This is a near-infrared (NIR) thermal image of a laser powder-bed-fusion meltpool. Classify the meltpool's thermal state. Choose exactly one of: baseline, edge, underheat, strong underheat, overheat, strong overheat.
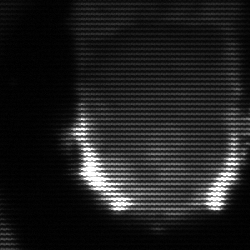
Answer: baseline